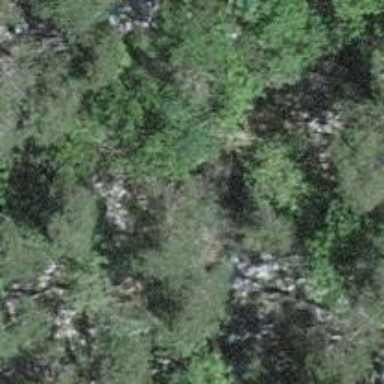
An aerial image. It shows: Natural cliff.